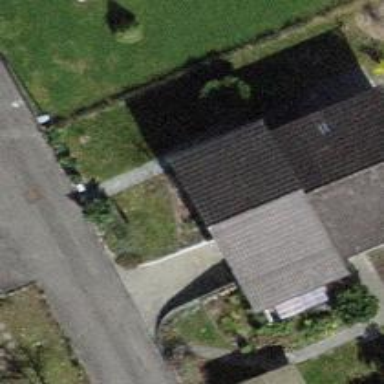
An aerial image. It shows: Building with tile roof.